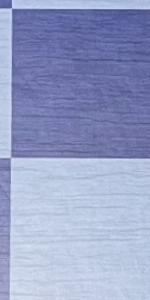
Label: Empty